Field crop: tomato
Growth stage: 1
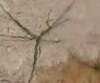
Species: cyperus